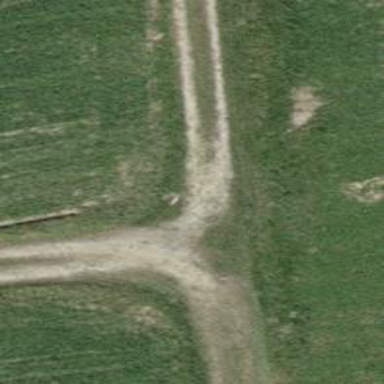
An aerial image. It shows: Track with grade 4 track type.